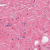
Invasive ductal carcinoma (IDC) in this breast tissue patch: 0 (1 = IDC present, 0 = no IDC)